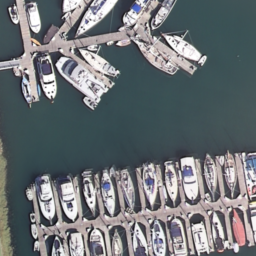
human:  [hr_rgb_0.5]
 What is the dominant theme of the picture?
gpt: harbor